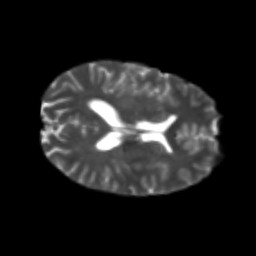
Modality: T2w
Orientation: axial
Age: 24
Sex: male
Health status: healthy
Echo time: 0.074 s